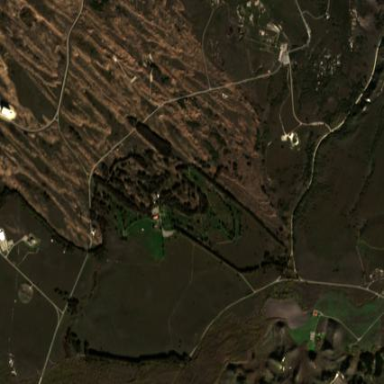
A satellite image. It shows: Golf course surrounded by greenery.